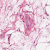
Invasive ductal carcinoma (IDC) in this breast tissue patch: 0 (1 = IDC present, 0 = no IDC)